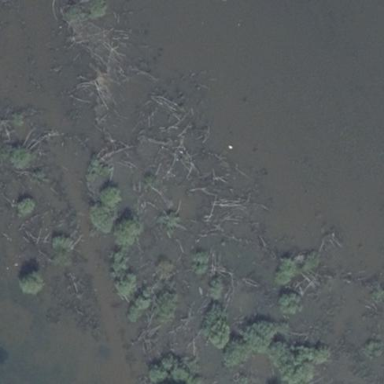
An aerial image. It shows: Swampy wetland area.